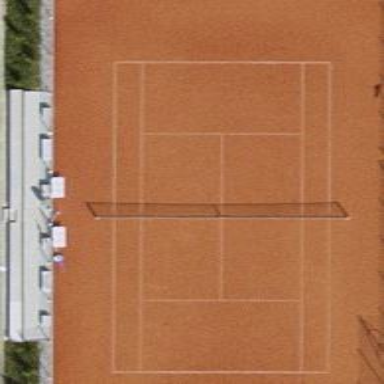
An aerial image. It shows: Tennis court on pitch.